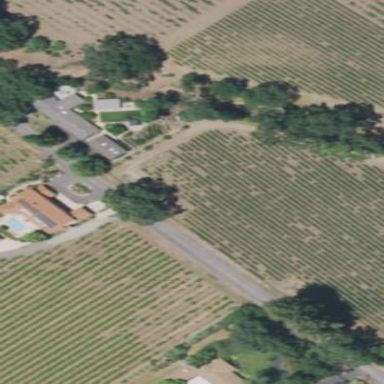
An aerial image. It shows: Vineyard where grapes are grown.